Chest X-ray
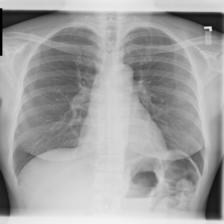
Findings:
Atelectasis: negative
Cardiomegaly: negative
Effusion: negative
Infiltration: negative
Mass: negative
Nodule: negative
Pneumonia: negative
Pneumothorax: negative
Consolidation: negative
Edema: negative
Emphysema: negative
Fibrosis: negative
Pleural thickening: negative
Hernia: negative